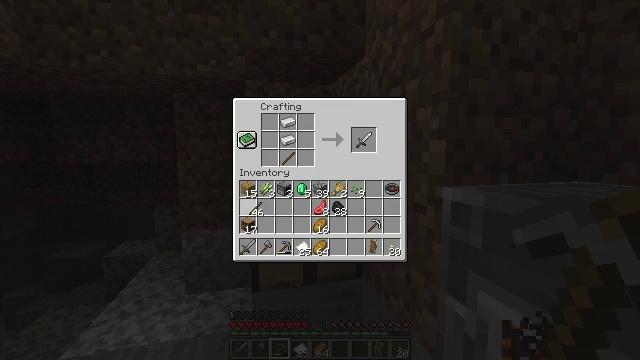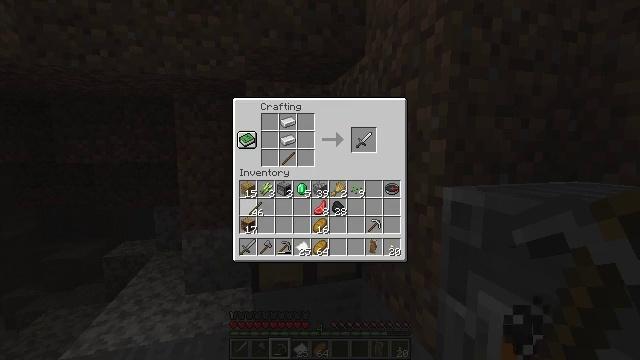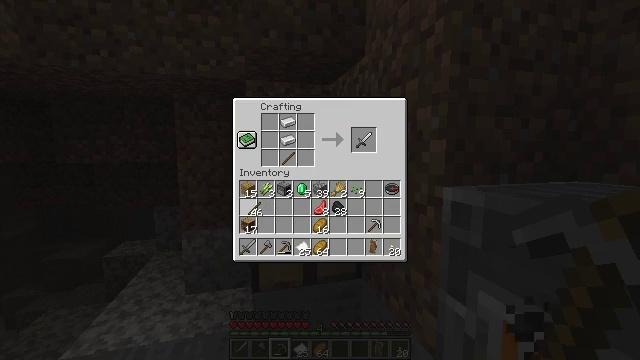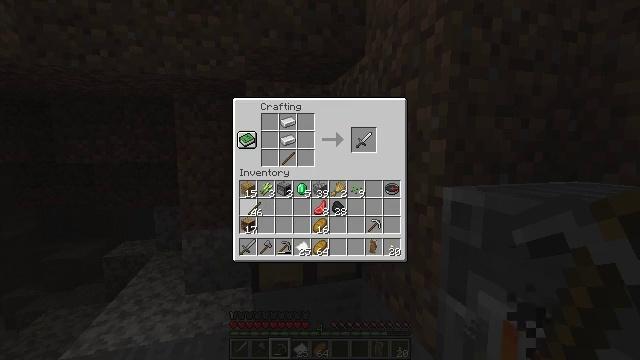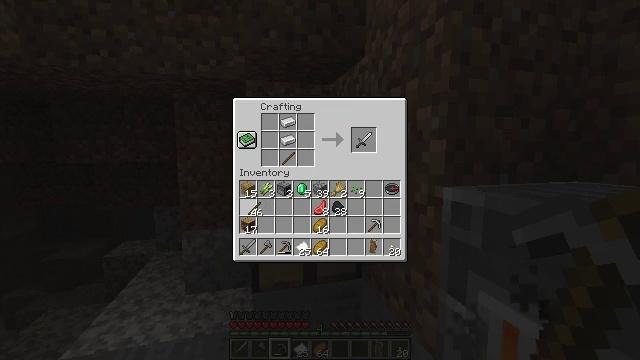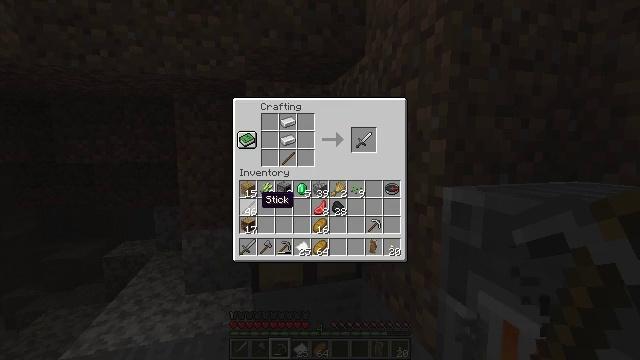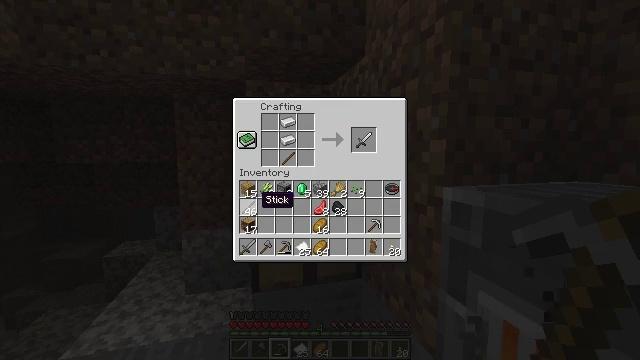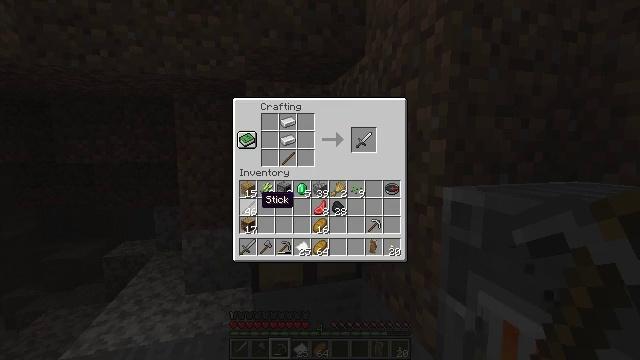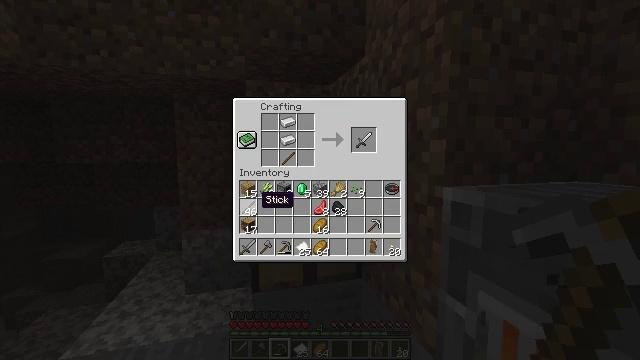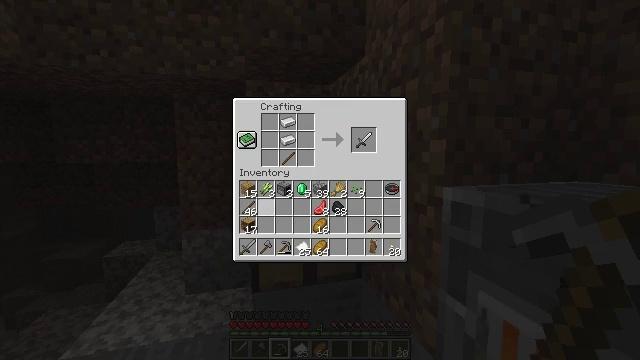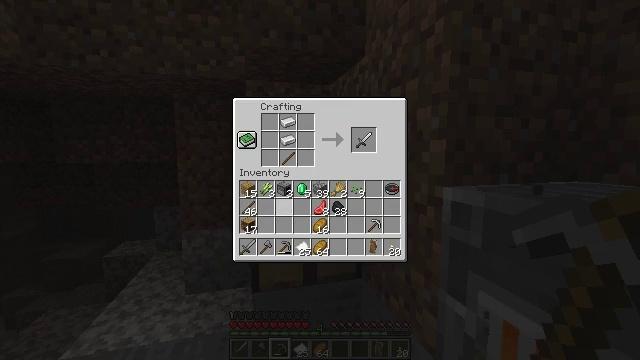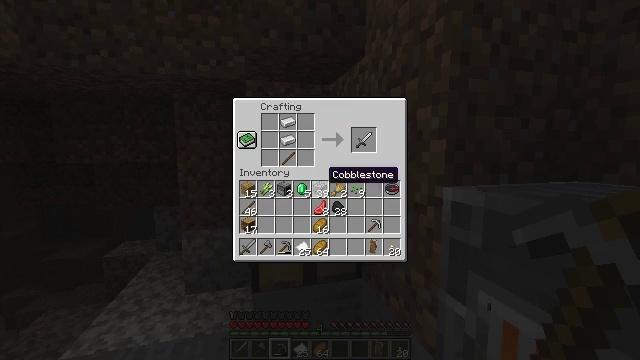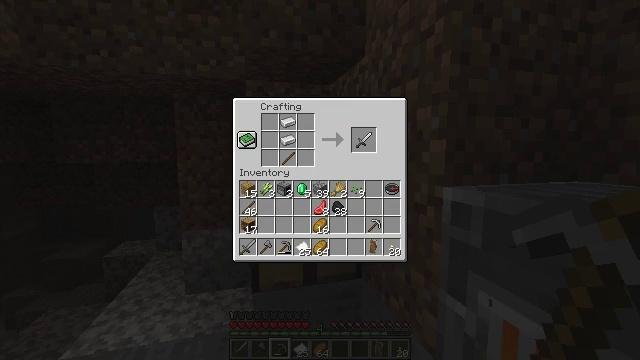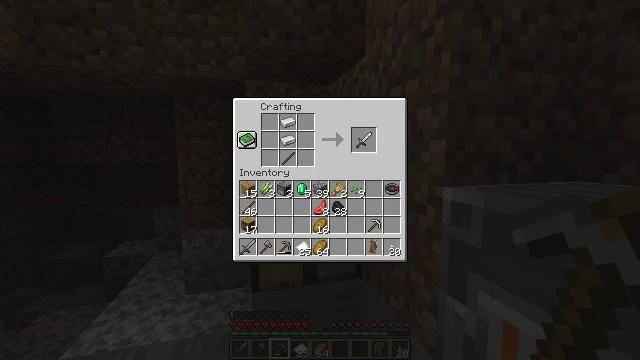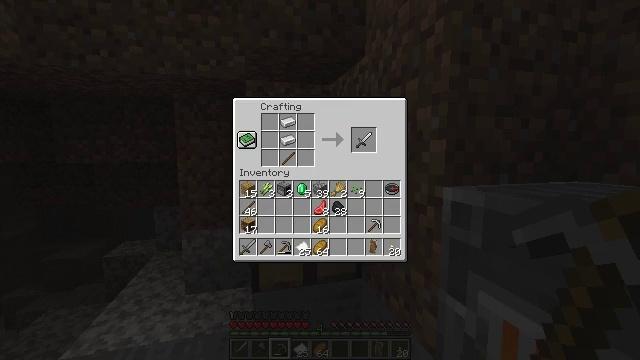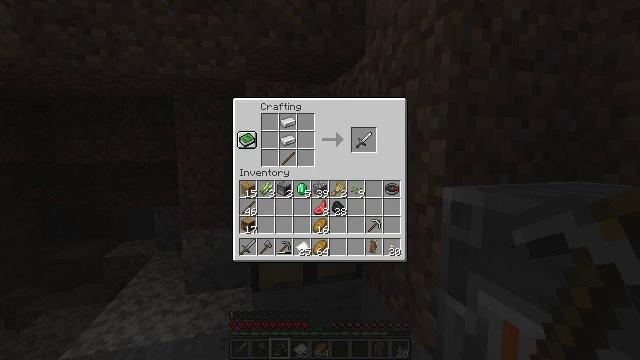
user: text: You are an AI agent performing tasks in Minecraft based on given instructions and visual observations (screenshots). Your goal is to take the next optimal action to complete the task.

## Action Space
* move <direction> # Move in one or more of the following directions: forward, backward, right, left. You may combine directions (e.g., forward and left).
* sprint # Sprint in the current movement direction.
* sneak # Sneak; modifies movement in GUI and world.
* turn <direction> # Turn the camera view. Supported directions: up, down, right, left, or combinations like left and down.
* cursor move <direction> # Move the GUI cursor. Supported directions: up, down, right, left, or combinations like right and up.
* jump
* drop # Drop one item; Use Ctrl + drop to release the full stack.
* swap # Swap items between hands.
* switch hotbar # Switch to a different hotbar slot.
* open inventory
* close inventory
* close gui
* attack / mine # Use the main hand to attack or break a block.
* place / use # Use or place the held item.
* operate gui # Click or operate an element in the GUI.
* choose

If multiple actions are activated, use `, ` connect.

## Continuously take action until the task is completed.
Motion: motion action
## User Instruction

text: Form the iron sword by combining iron and stick in a crafting table.
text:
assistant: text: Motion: no_op
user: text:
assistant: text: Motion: operate gui
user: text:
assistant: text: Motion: operate gui
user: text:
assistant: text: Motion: operate gui
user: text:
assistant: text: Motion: no_op
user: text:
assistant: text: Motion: no_op
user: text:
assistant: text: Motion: no_op
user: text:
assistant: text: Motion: no_op
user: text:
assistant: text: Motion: no_op
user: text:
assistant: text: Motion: cursor move right and up
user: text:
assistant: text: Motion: cursor move right and up
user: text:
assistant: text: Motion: cursor move right and up
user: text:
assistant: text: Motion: sneak, cursor move up
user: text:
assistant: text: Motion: sneak, cursor move right and up
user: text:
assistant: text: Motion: sneak
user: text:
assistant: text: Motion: sneak
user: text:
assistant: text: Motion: sneak
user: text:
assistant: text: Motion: sneak
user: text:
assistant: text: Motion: sneak, operate gui
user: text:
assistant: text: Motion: sneak, operate gui
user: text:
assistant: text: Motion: sneak
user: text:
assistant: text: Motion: sneak
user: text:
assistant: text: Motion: sneak
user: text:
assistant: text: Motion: no_op